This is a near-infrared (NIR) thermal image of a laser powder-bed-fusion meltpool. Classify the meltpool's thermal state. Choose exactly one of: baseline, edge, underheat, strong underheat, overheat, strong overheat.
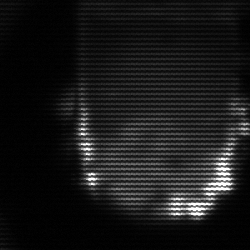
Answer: baseline